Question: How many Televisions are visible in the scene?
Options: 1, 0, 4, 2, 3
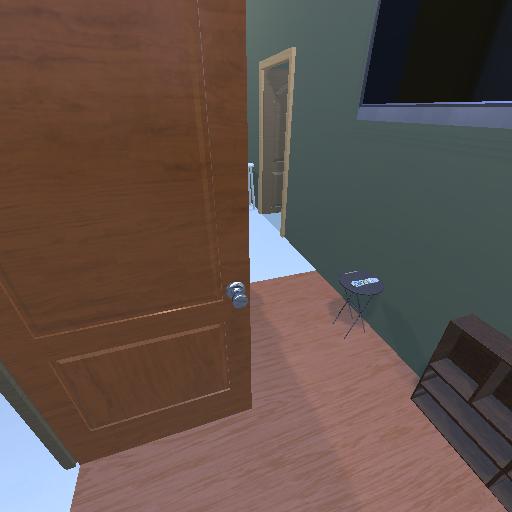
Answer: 1